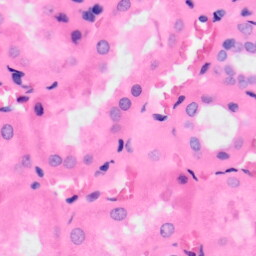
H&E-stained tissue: Kidney